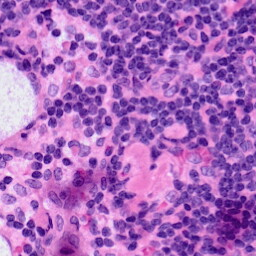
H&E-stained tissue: LymphNode